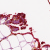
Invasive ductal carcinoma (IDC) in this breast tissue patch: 0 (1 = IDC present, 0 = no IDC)